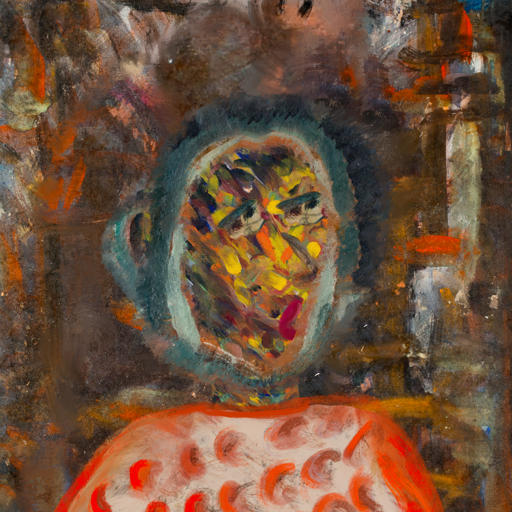
Background: GypsyQueen, Head And Neck Side: An_Impression, Face Side: Pipe, Bust: Rupkatha, Hair Side: Boggyland, Head Accessory: Blank, Second Necklace: Blank, Necklace: Blank, Baby: Blank